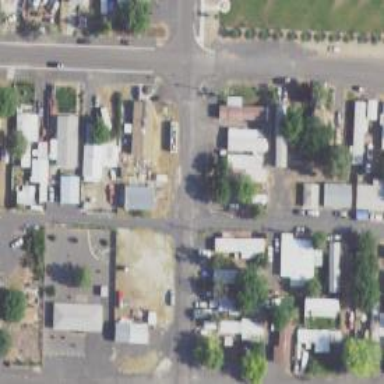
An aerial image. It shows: Alley classified as service road.